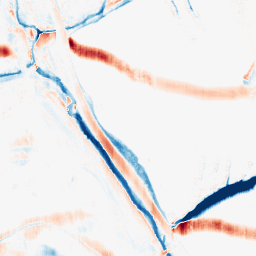
Category: morphological
Decomposition family: morphological_rect
Decomposition parameters: operation: average
width: 5
height: 20
Upsampling method: cubic_catmull_rom
Upsampling parameters: scale: 2
Upsampling scale: 2